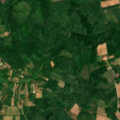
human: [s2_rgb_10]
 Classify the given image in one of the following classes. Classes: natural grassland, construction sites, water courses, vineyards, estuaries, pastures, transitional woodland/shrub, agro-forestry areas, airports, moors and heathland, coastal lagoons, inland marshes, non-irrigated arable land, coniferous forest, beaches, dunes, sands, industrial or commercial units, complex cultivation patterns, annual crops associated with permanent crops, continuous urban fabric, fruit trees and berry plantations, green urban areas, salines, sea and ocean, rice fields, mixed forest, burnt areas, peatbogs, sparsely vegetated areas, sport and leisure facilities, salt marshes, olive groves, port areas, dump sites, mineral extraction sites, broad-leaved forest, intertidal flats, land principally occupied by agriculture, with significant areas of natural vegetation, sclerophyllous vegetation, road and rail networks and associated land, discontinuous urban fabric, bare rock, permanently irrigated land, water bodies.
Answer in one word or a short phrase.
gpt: vineyards, complex cultivation patterns, land principally occupied by agriculture, with significant areas of natural vegetation, broad-leaved forest